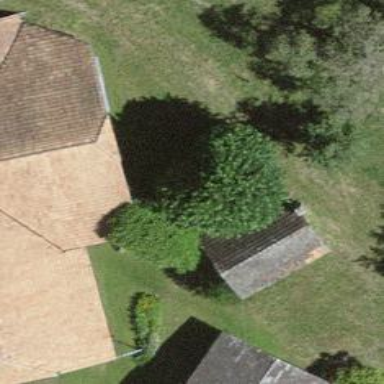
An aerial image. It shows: Barn.